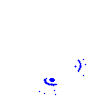
Particle: pion